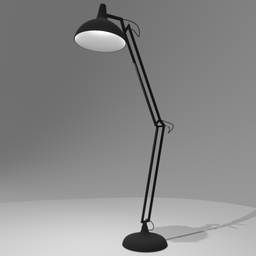
Label: lighting